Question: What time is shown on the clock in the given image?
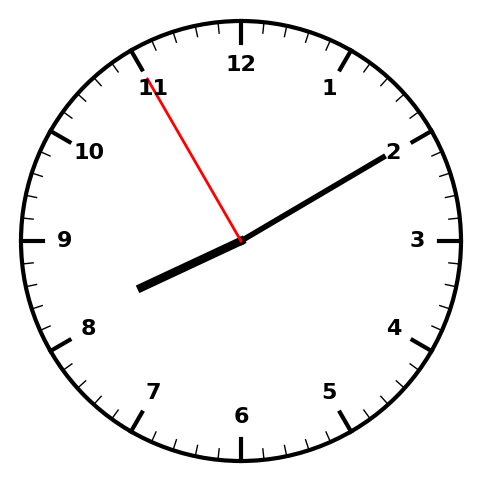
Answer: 08:09:55